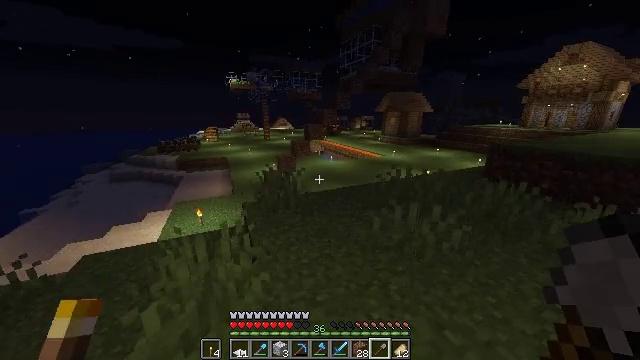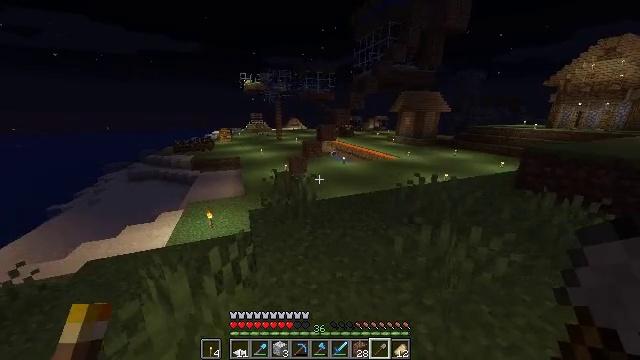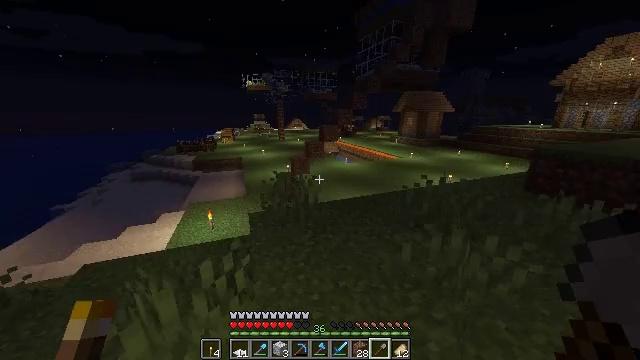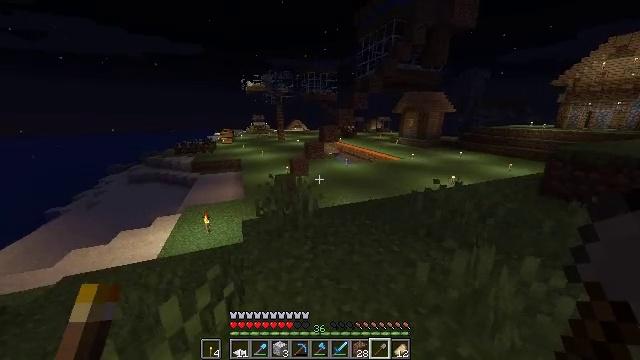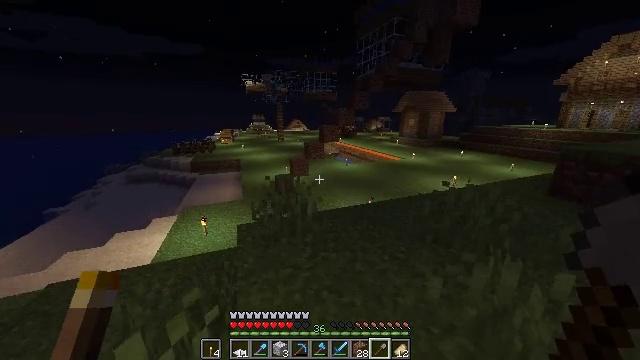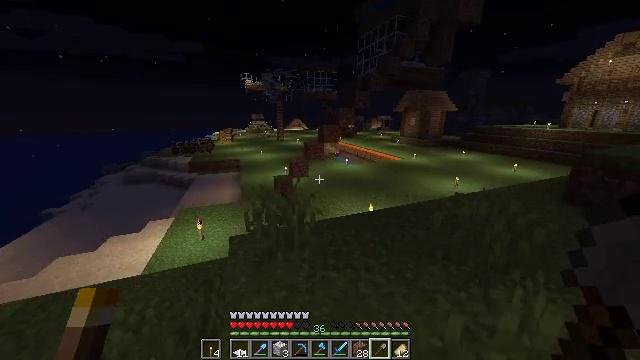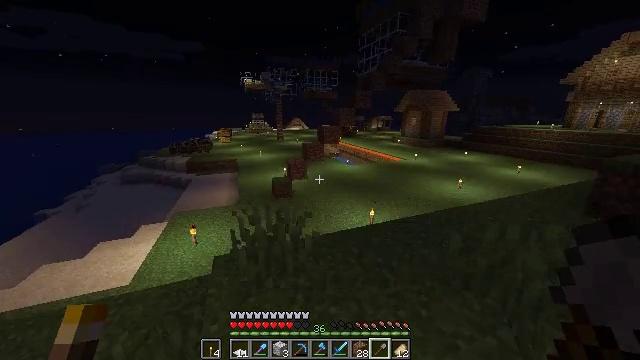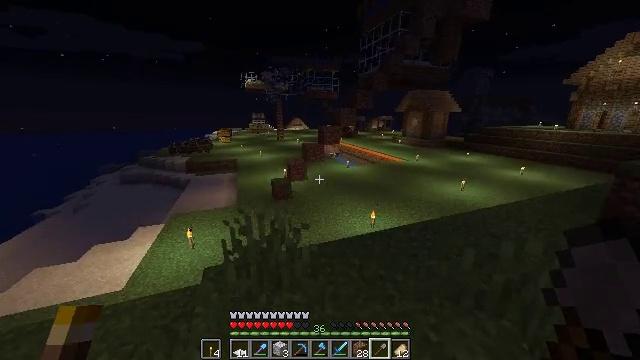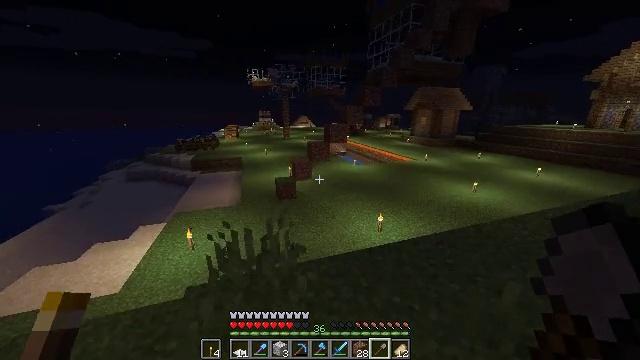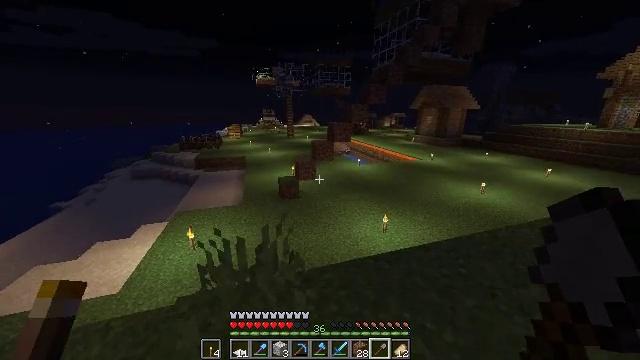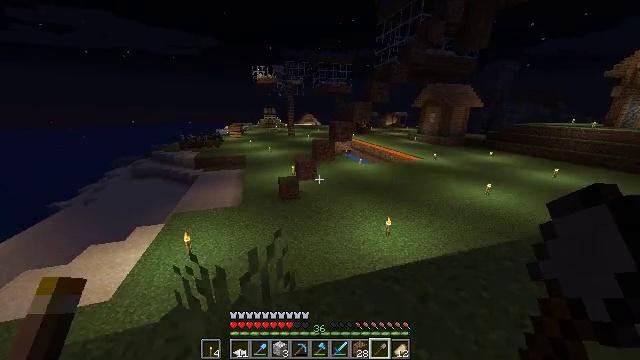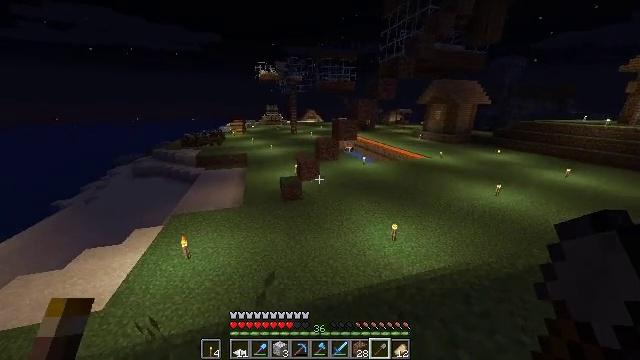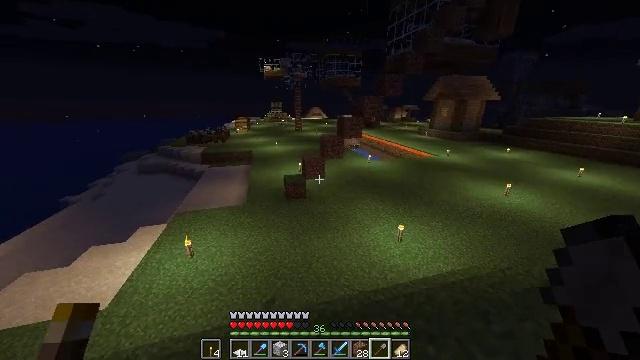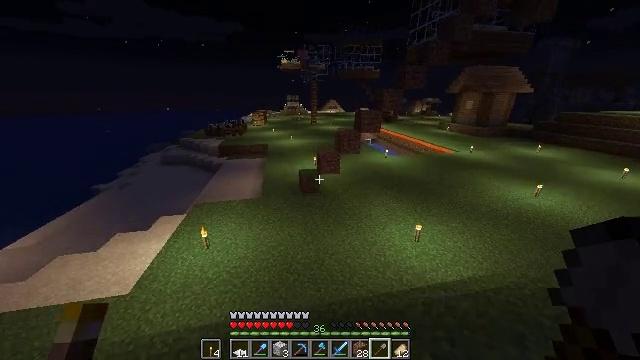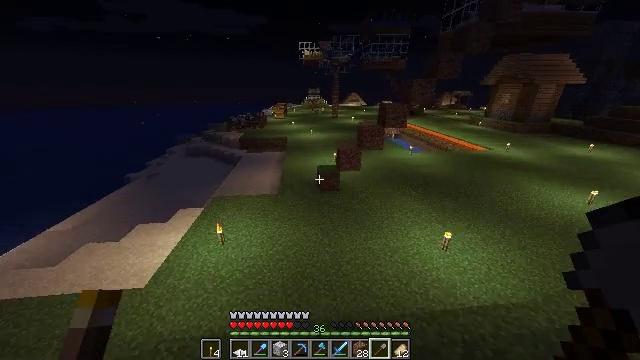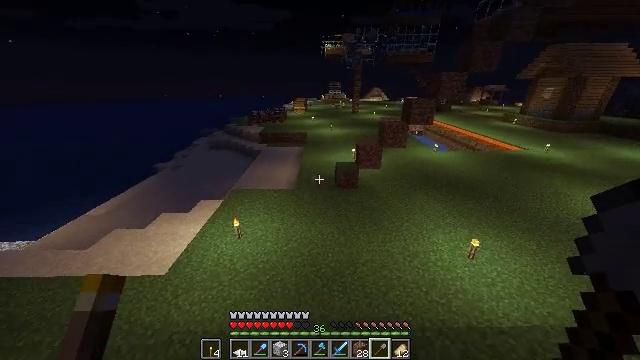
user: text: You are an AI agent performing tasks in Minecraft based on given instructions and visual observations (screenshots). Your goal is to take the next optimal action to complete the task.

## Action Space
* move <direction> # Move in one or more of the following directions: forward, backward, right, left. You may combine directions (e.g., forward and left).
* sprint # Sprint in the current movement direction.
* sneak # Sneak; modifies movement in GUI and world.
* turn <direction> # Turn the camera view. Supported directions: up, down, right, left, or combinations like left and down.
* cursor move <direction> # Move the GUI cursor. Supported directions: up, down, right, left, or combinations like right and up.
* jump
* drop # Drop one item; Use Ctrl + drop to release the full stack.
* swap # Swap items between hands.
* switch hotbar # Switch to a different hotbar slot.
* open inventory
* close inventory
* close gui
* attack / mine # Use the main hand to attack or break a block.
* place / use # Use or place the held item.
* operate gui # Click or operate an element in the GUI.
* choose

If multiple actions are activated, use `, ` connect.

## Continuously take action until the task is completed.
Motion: motion action
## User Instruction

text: Remove a stone shovel from the inventory.
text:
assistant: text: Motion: move forward, sprint, turn left
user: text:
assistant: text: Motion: move forward
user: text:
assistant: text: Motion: move forward
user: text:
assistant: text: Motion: move forward, sprint
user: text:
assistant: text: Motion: move forward, sprint
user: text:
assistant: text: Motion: move forward, sprint
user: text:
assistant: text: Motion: move forward
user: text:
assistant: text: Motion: move forward, turn left
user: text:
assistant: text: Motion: move forward, sprint, turn left
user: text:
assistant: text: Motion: move forward, sprint
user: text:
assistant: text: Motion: move forward, sprint
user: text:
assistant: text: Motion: move forward, turn left
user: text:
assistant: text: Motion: move forward, turn left and down
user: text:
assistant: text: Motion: move forward, turn left and down
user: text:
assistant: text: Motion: move forward, sprint, turn left and down
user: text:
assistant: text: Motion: move forward, sprint, turn left and down
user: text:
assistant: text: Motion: move forward, sprint, turn left
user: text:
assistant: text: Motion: move forward, sprint
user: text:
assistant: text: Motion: move forward
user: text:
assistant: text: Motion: move forward
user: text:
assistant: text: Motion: move forward, sprint
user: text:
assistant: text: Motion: move forward, sprint
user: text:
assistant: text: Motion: move forward, sprint, turn right and up
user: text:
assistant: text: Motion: move forward, turn right and up
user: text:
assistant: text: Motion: move forward, turn up
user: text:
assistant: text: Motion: move forward, sprint, turn up
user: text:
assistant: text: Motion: move forward, sprint
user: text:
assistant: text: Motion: move forward, sprint
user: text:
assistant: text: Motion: move forward, sprint
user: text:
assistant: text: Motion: move forward